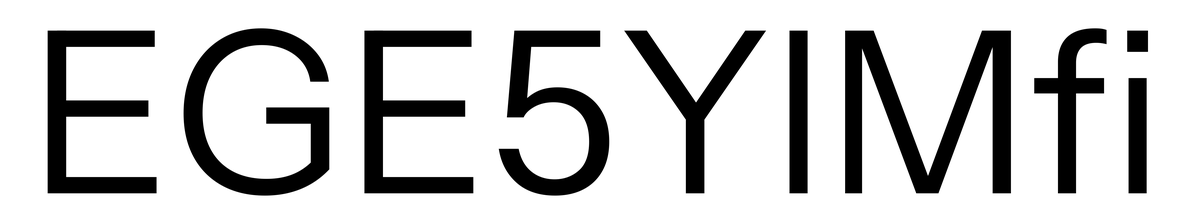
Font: InstrumentSans_Regular